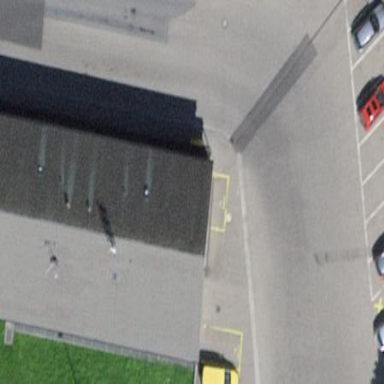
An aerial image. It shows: Office building with gabled roof.